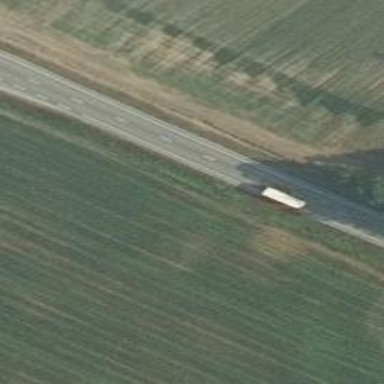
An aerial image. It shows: Asphalt road designated as trunk highway.